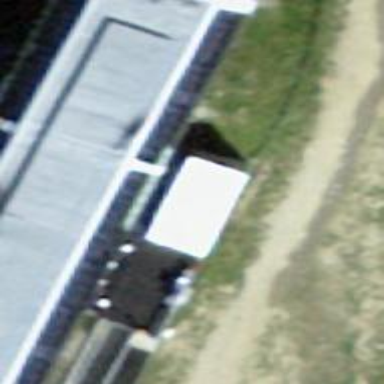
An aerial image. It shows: Toilets are available here.